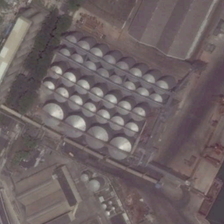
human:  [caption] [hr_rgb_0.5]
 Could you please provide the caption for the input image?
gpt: many trees are planted around the factory .

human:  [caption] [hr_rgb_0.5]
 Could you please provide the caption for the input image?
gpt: there are many storage tanks in the factory .

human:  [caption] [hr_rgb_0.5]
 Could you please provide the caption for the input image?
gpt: many trees are planted around the factory .

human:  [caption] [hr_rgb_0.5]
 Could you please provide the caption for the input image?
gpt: there are many storage tanks in the factory .

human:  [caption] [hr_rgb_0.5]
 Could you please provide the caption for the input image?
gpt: there are many storage tanks in the factory .